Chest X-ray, PA view. Patient: 59 years old, sex M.
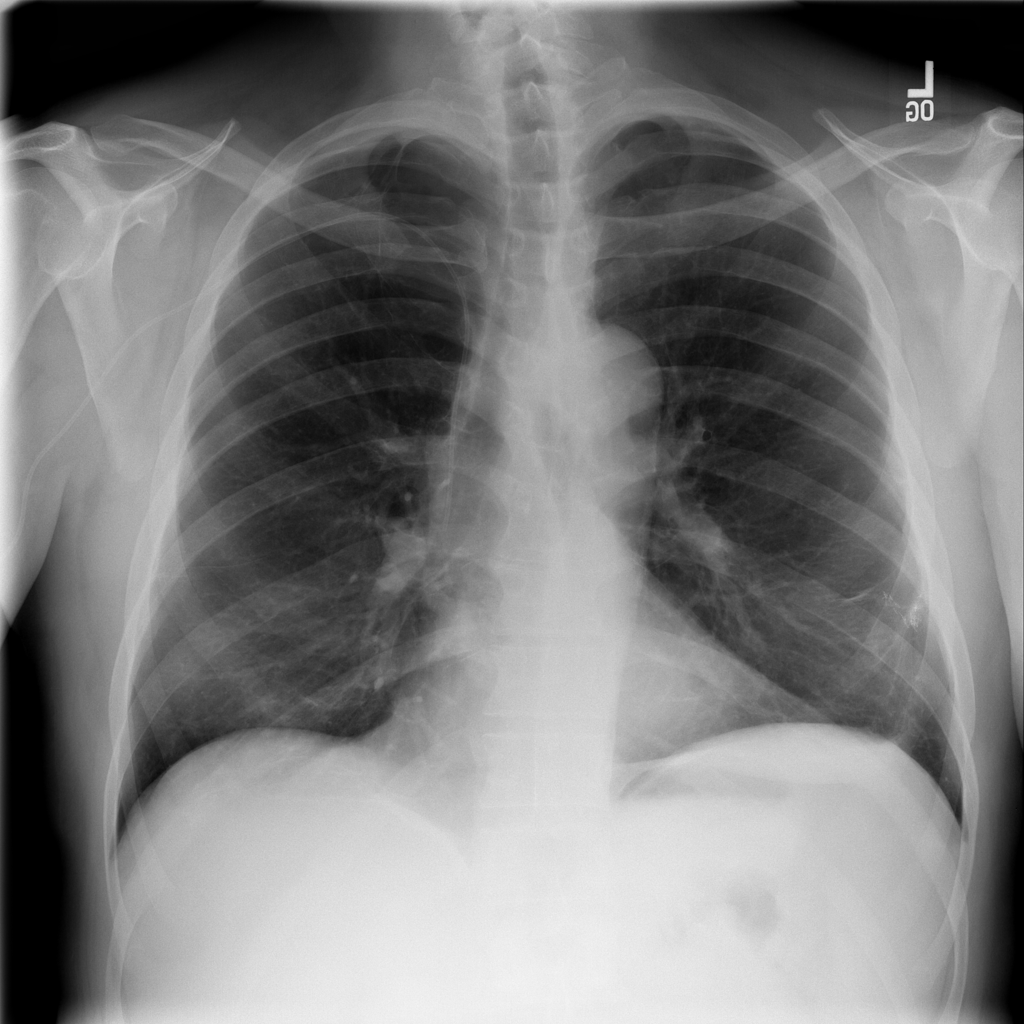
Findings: No Finding